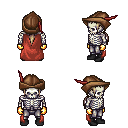
a pixel art fantasy rpg character, male body template, skeleton, maroon cape, metal pants, white blonde ponytail hairstyle, leather cap, gold gloves, black shoes, four views (front, back, left, right), 2x2 character sprite sheet, small pixel art, hard edges, no anti-aliasing